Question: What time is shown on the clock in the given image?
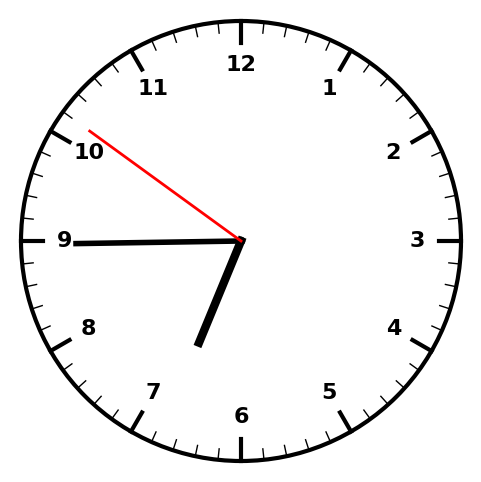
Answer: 06:44:51